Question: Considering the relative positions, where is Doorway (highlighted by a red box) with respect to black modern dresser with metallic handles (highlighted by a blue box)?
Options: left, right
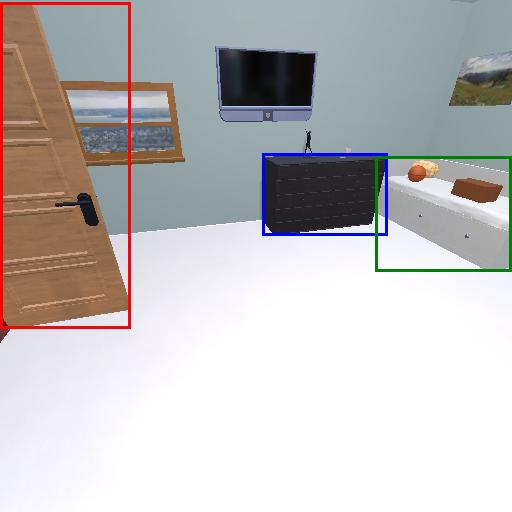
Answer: left